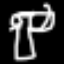
Label: mushroom